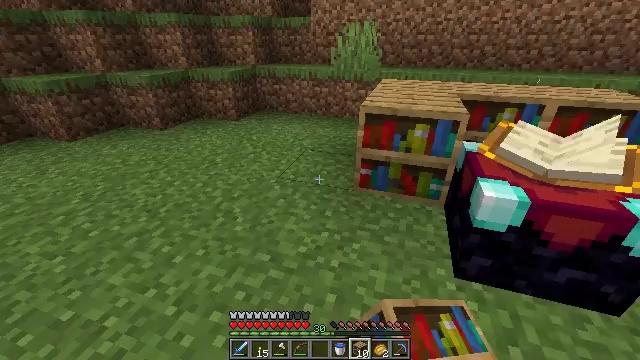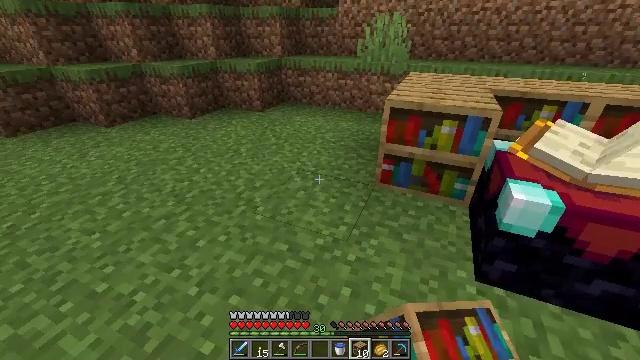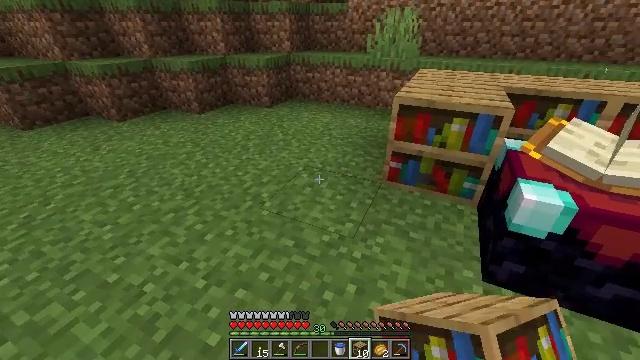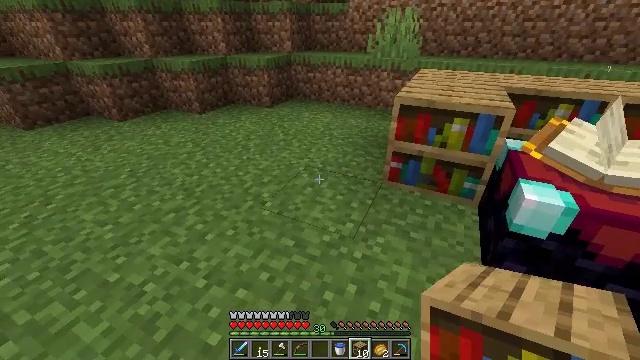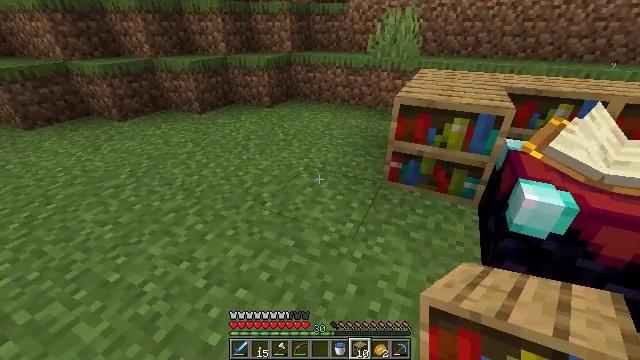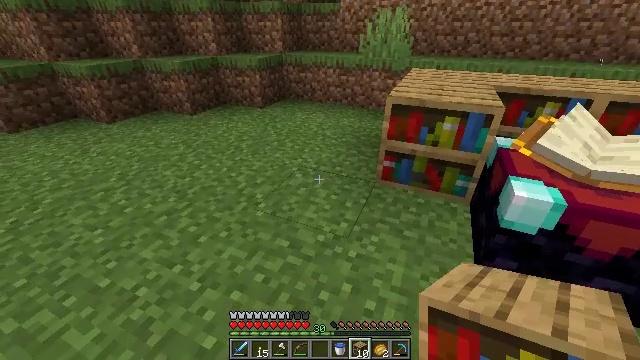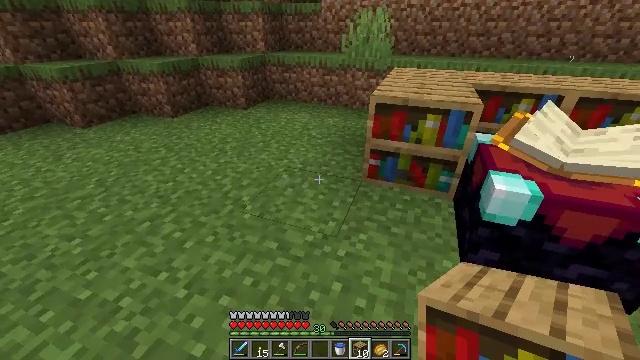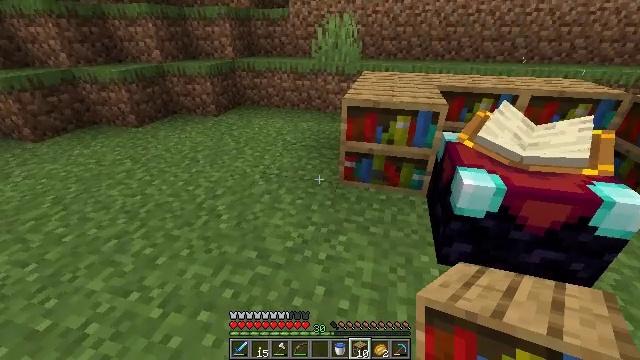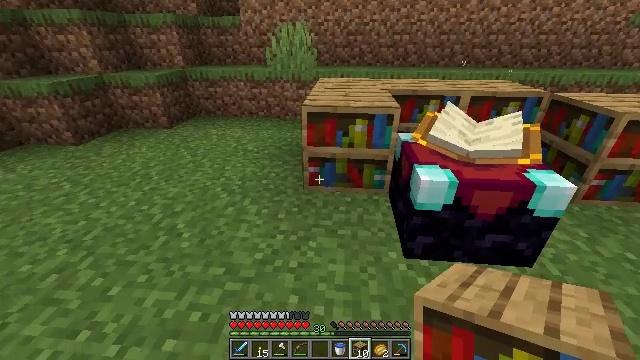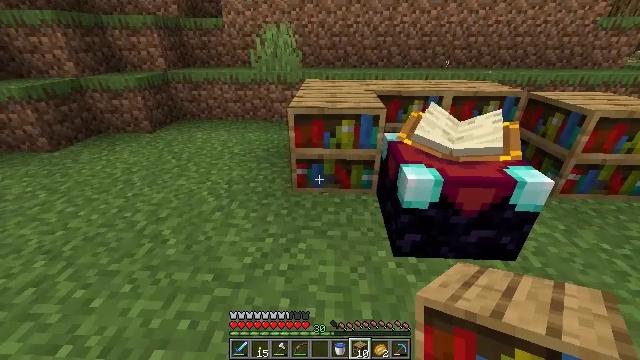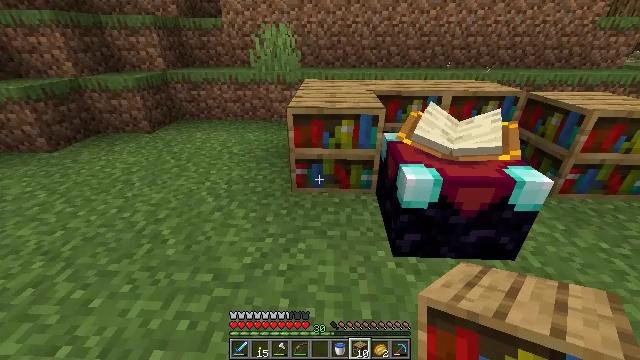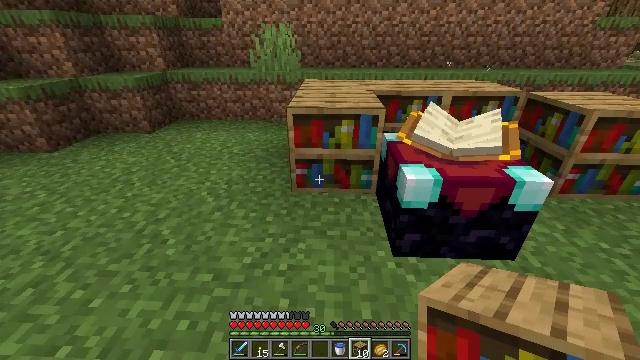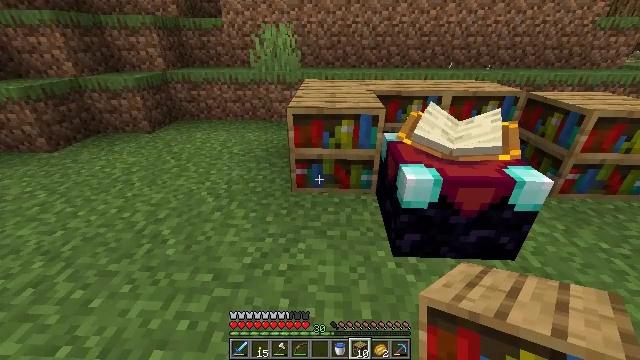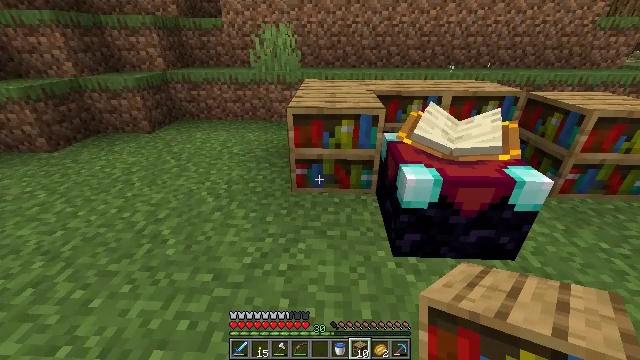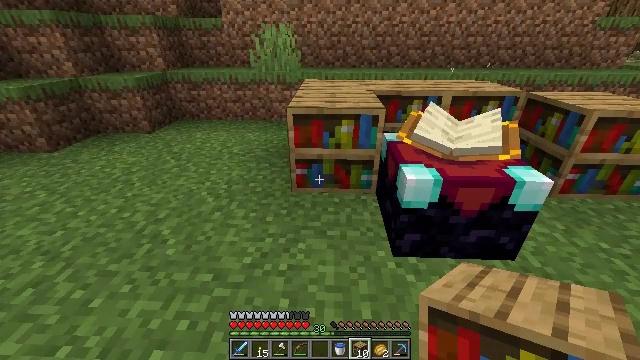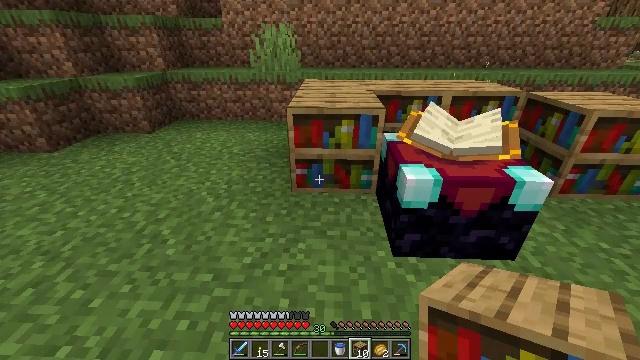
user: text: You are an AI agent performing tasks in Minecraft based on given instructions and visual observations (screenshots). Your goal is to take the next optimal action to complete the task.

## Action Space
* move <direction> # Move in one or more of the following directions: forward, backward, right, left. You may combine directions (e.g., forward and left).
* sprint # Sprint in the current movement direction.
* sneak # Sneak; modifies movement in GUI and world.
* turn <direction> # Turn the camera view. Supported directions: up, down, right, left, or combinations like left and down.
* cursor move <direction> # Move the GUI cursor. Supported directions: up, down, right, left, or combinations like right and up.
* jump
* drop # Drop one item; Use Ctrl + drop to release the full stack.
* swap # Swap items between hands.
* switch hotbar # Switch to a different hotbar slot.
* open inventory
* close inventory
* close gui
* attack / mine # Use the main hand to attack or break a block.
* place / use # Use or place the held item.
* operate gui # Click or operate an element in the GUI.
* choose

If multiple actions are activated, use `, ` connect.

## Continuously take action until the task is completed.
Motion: motion action
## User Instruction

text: Break the bookshelf for books.
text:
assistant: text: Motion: turn left and down
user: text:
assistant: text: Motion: turn left
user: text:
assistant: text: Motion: no_op
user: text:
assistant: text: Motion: no_op
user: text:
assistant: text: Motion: turn right
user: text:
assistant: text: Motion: turn right
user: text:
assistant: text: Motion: turn right
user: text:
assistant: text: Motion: turn right and up
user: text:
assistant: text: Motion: turn right
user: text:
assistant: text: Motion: no_op
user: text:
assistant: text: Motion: no_op
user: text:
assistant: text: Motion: no_op
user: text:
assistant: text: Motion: no_op
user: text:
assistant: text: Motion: no_op
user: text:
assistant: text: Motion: no_op
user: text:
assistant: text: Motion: no_op
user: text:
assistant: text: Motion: no_op
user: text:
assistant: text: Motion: no_op
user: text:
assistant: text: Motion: no_op
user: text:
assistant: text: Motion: no_op
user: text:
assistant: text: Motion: no_op
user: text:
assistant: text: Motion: no_op
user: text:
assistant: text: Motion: no_op
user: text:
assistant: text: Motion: no_op
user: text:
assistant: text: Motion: no_op
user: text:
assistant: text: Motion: no_op
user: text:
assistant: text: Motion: no_op
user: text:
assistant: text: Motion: no_op
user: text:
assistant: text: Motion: no_op
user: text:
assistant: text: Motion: no_op